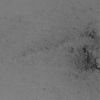
Label: not_dusty